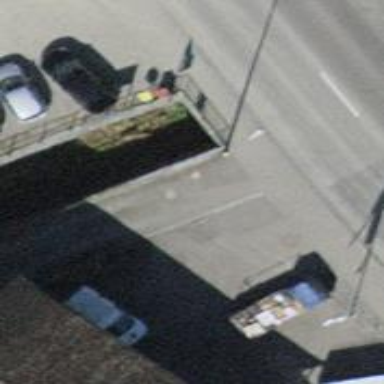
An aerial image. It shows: Sidewalk bridge over footway road.